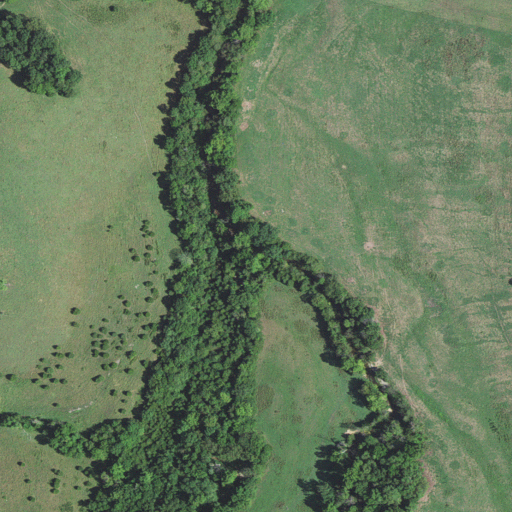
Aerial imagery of valley in Arkansas named Black Bear Hollow containing pasture, deciduous forest, and mixed forest